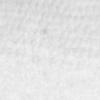
Label: no_change